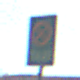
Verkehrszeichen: Taxenstand
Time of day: MorningAfternoon
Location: Outdoor (Nature)
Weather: PartlyCloudy
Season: NotSpecified
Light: Natural